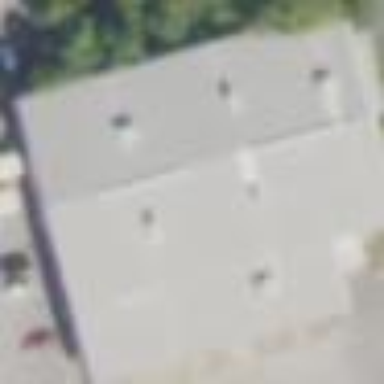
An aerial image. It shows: Building that houses furniture shop.